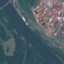
Land use / land cover: River